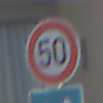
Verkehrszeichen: Geschwindigkeit50
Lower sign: VorrangVorGegenverkehr
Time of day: MorningAfternoon
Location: Outdoor (Urban)
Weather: Clear
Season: NotSpecified
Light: Natural